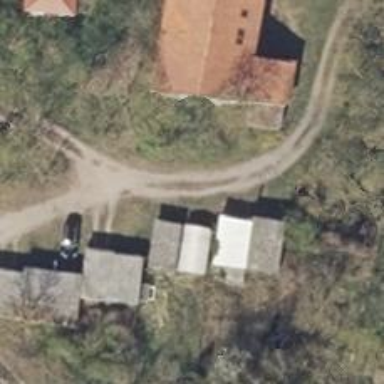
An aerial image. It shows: Driveway.